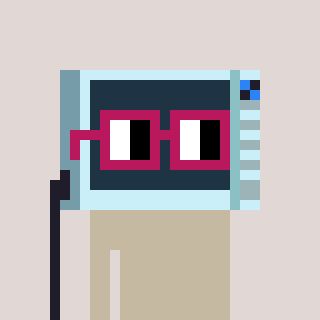
a pixel art character with square dark red glasses, a microwave-shaped head and a darkbrown-colored body on a warm background